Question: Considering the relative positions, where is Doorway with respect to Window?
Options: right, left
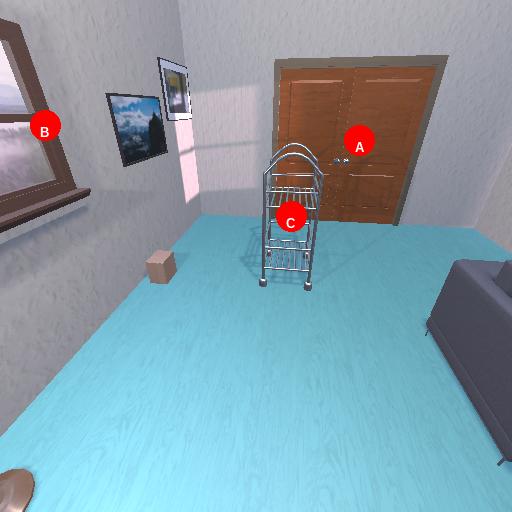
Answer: right